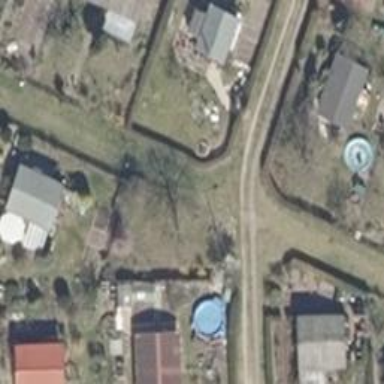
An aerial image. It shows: Footway covered with grass.